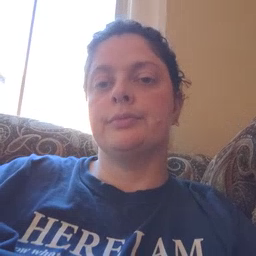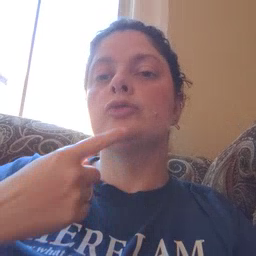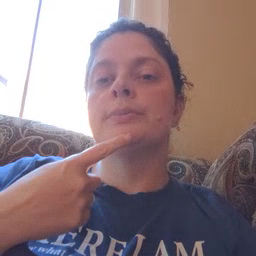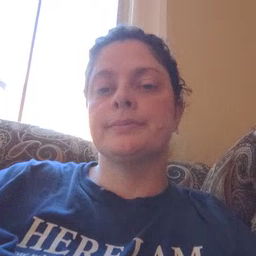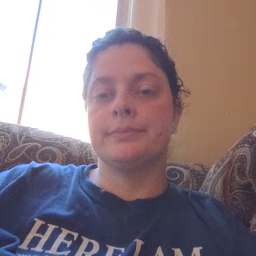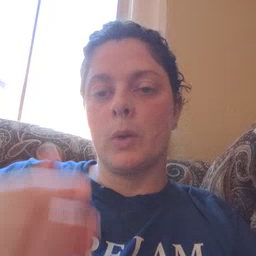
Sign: chin